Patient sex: M
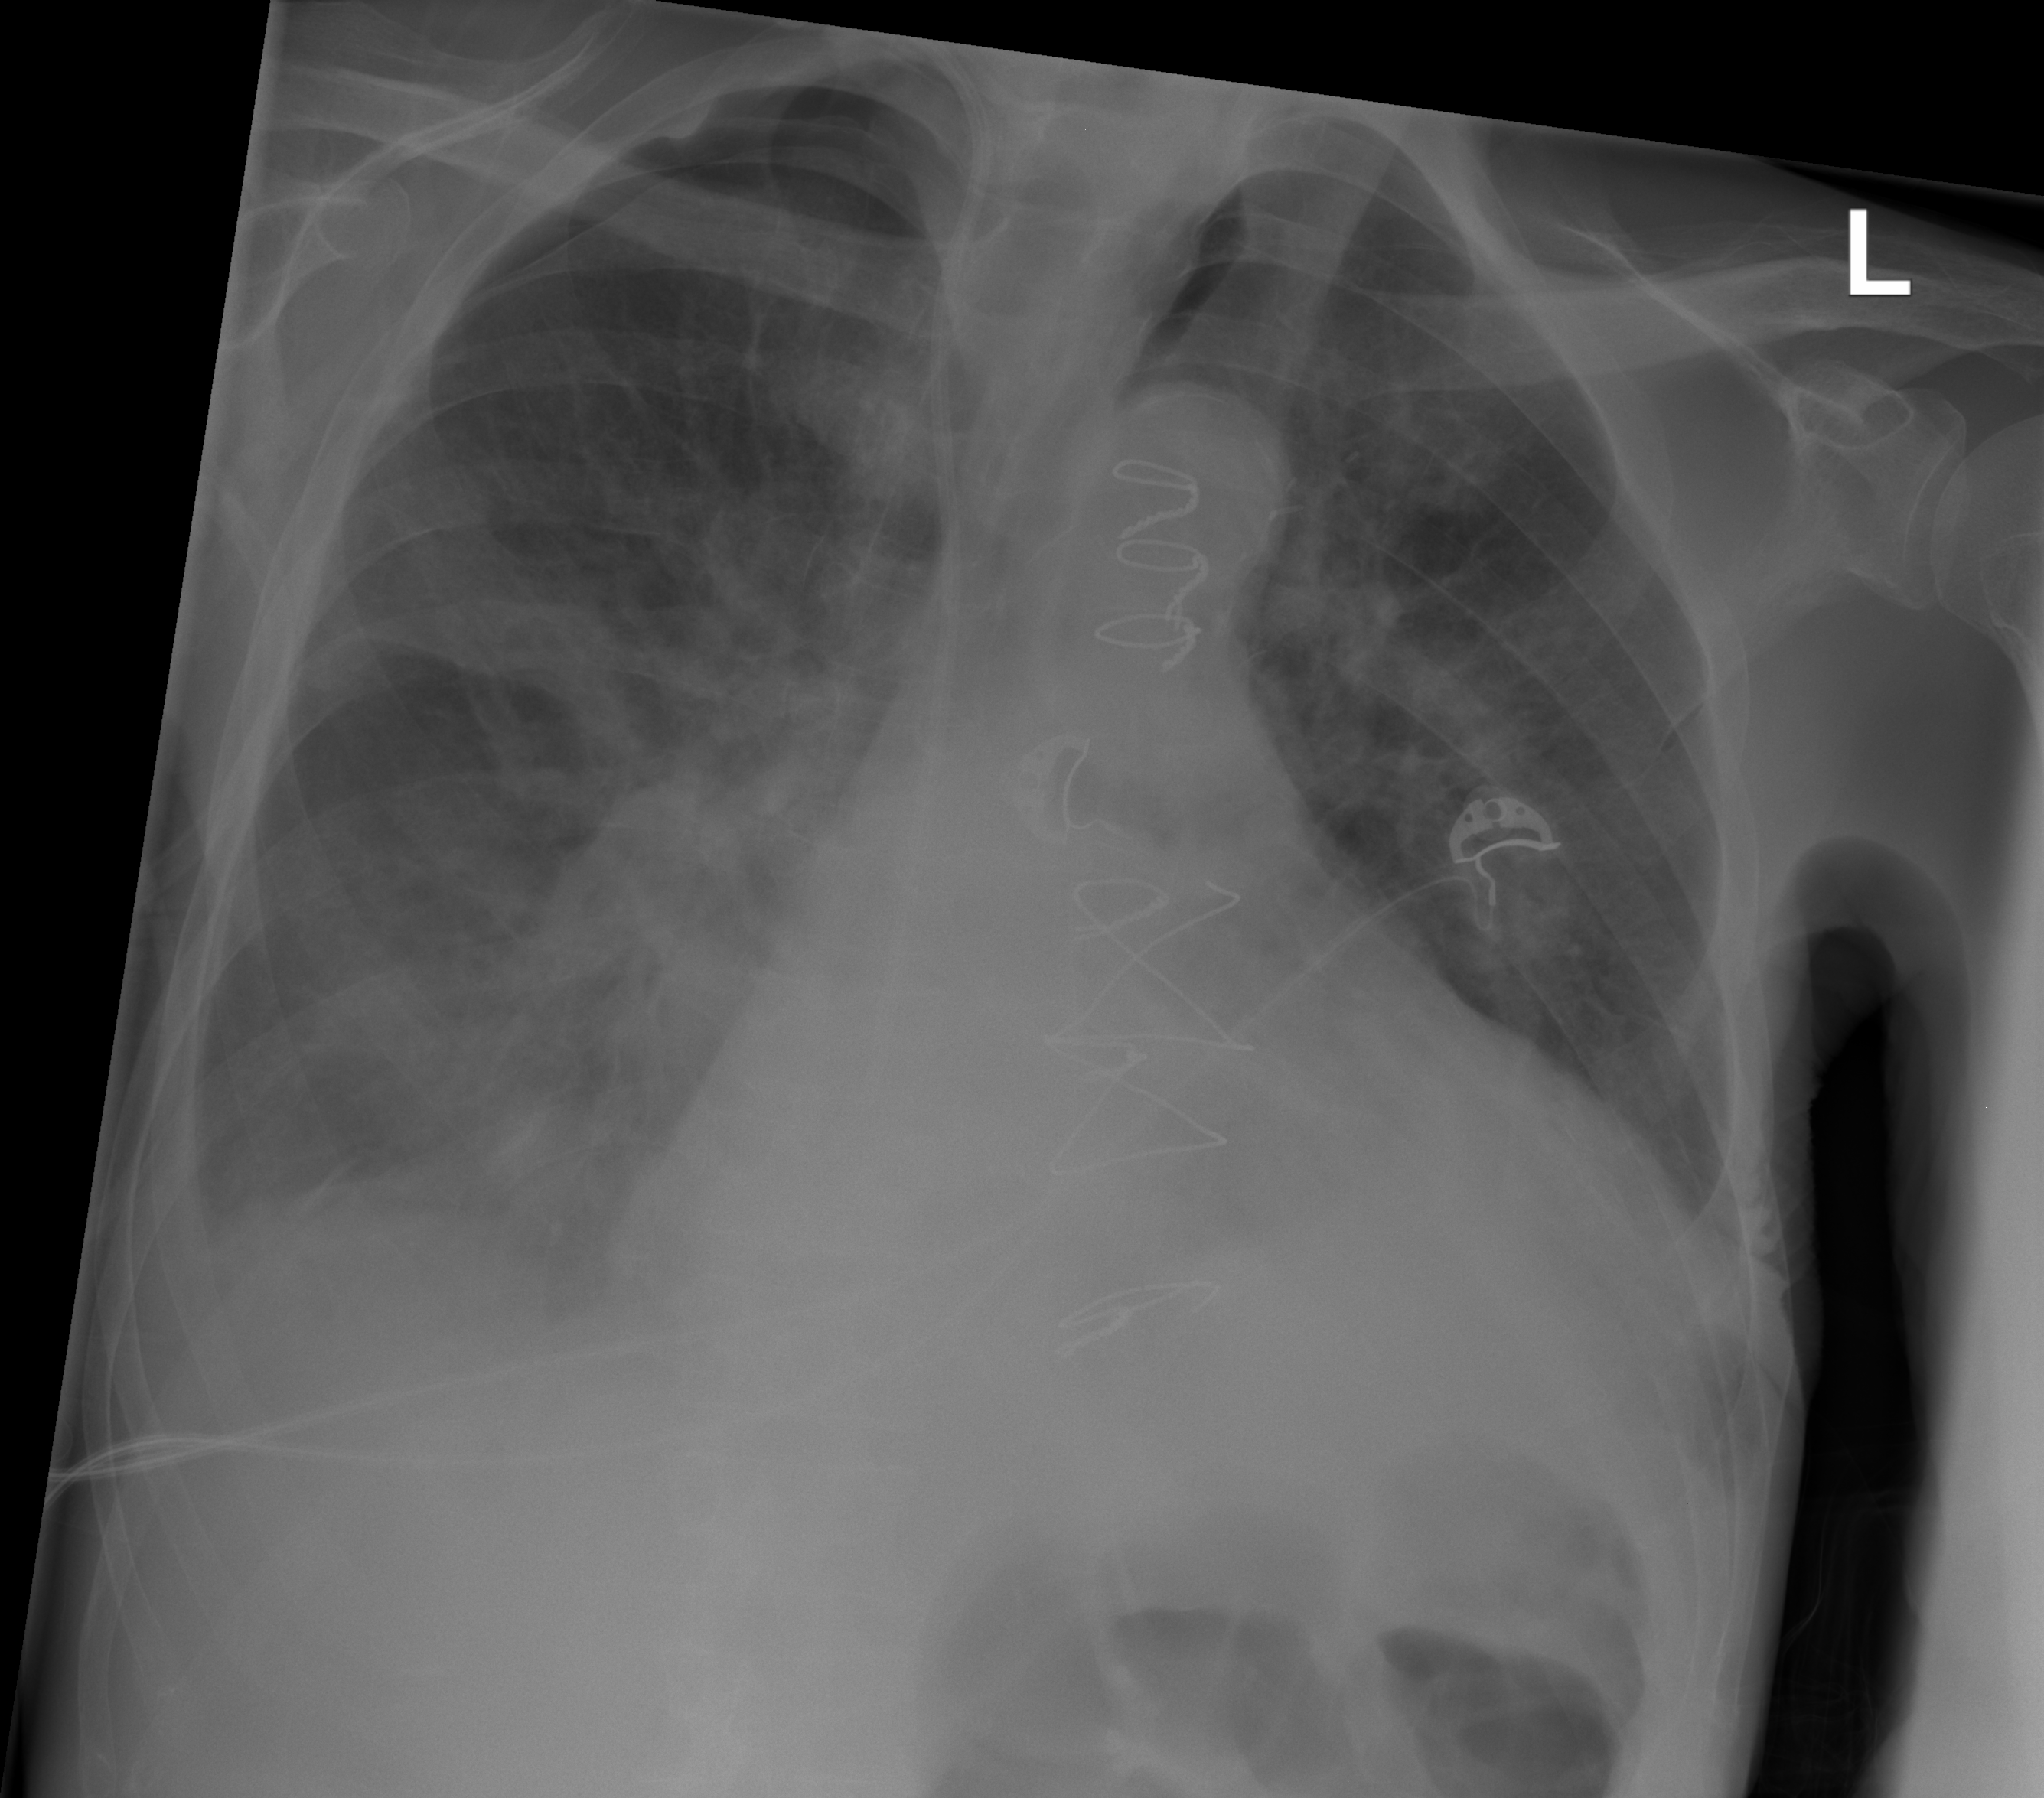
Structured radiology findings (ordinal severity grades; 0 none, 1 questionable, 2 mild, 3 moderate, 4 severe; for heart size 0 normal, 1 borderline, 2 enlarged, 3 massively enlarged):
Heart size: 3
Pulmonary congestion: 2
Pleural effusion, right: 3
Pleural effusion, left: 0
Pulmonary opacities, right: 0
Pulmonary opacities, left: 0
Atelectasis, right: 2
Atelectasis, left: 0